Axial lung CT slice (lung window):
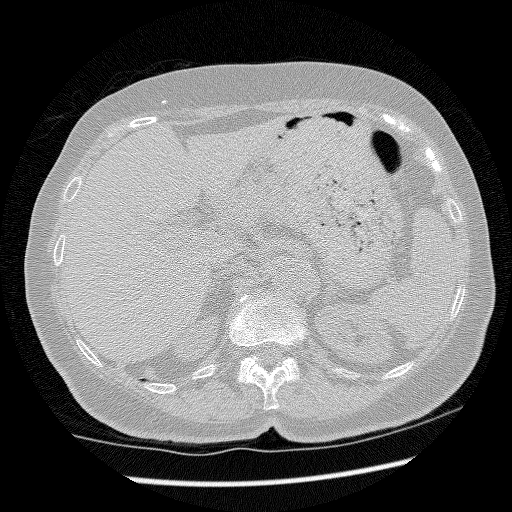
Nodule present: no